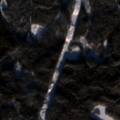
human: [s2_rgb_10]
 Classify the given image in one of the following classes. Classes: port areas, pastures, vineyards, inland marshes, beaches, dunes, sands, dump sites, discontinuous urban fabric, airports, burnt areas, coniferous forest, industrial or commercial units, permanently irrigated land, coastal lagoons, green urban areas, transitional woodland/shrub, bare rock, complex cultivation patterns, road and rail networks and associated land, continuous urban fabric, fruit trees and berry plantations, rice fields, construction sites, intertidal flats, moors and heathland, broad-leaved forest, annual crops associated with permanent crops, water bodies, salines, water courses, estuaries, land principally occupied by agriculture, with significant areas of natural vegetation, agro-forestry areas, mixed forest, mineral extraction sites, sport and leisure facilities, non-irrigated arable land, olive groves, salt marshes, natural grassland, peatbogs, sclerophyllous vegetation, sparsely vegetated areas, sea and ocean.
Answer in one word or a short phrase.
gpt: coniferous forest, mixed forest, transitional woodland/shrub